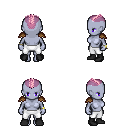
a pixel art fantasy rpg character, female body template, dark elf, purple skin, leather shoulder armor, white pants, pink short mohawk hairstyle, bracelets, black shoes, four views (front, back, left, right), 2x2 character sprite sheet, small pixel art, hard edges, no anti-aliasing